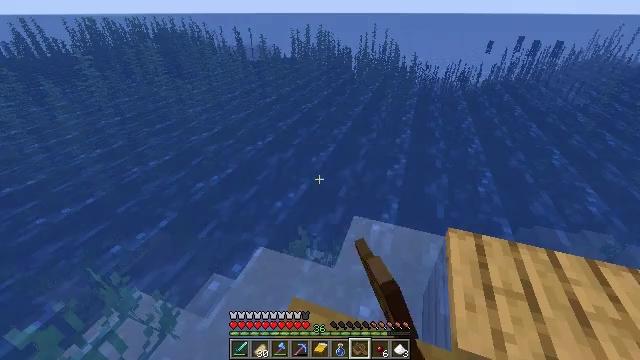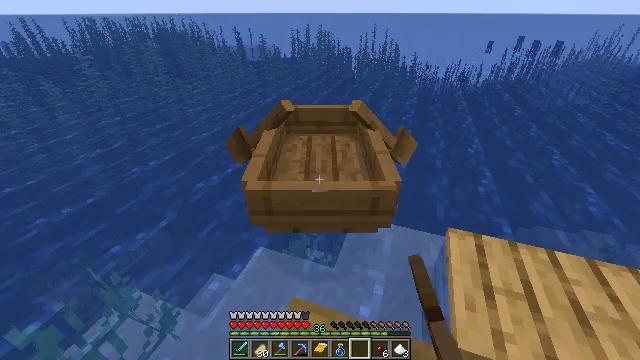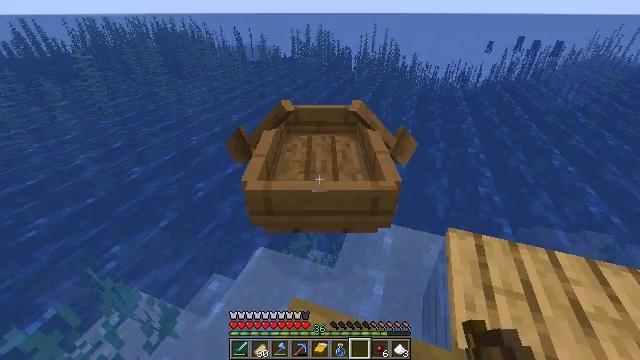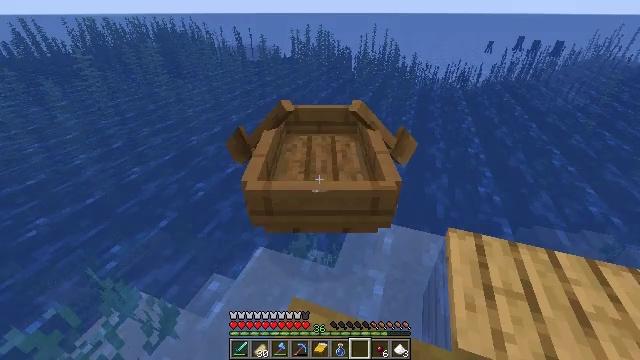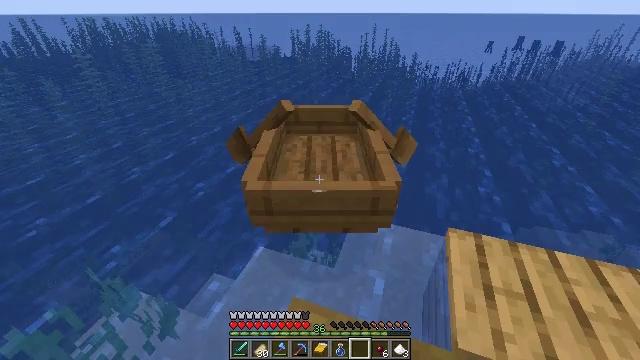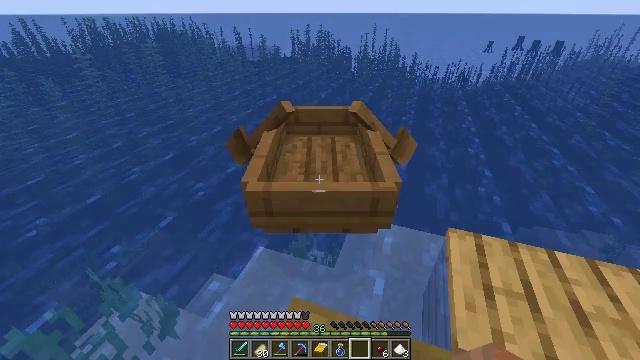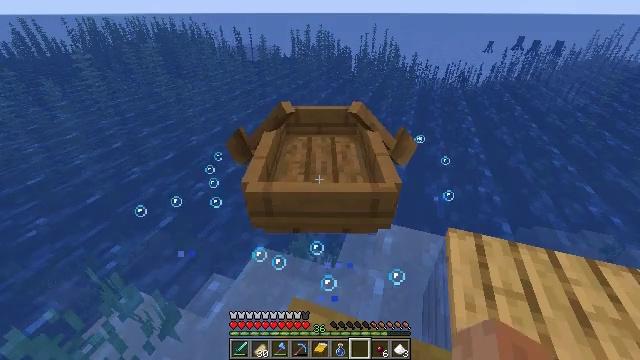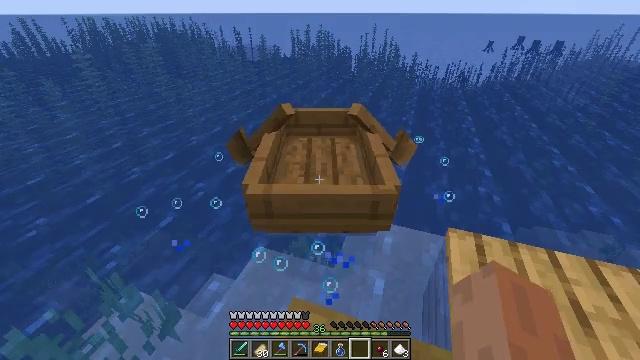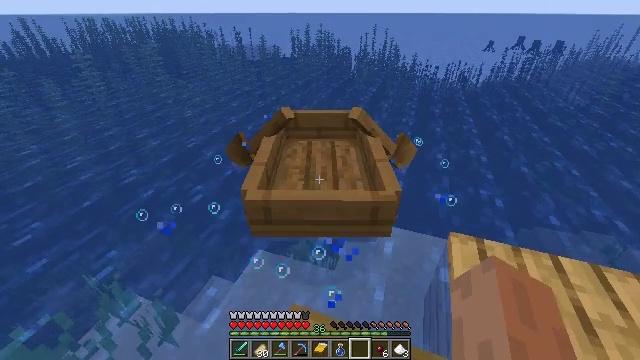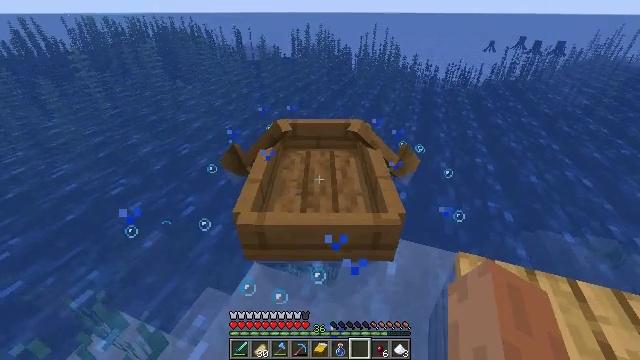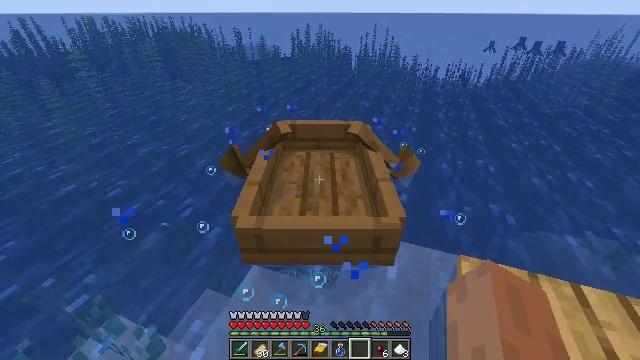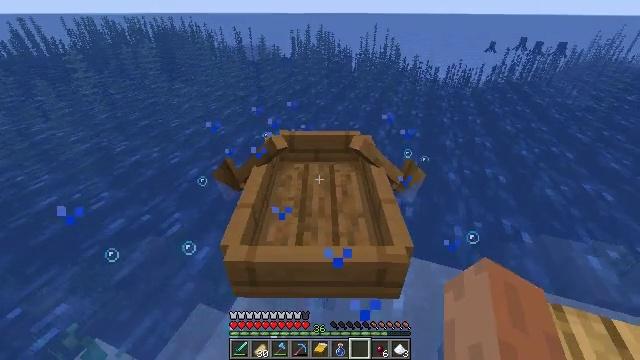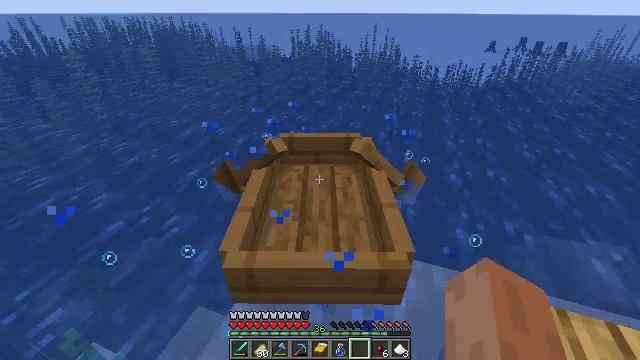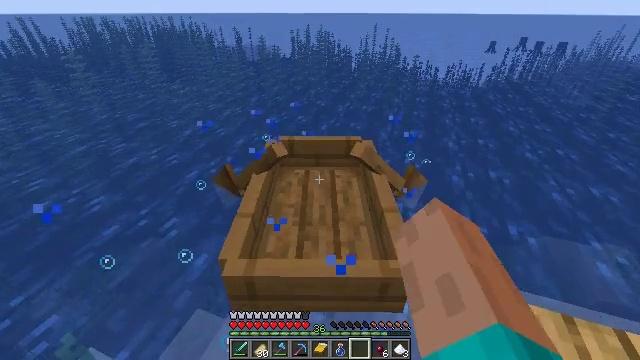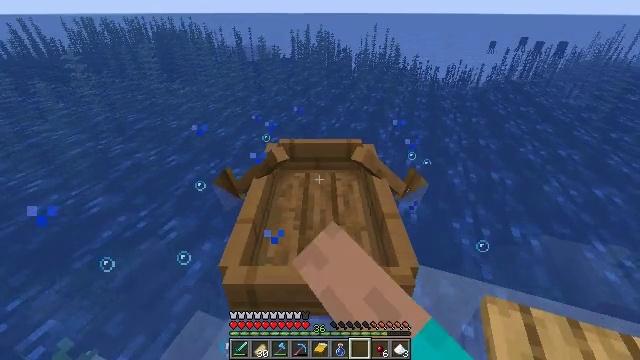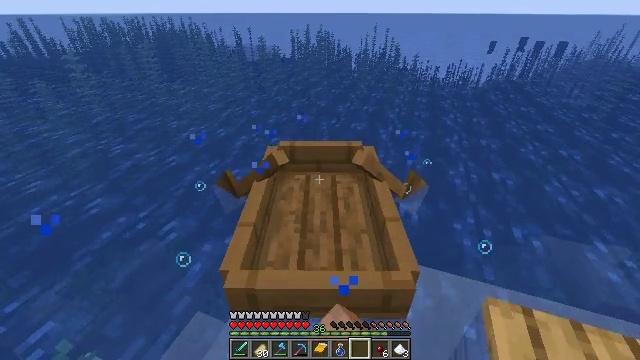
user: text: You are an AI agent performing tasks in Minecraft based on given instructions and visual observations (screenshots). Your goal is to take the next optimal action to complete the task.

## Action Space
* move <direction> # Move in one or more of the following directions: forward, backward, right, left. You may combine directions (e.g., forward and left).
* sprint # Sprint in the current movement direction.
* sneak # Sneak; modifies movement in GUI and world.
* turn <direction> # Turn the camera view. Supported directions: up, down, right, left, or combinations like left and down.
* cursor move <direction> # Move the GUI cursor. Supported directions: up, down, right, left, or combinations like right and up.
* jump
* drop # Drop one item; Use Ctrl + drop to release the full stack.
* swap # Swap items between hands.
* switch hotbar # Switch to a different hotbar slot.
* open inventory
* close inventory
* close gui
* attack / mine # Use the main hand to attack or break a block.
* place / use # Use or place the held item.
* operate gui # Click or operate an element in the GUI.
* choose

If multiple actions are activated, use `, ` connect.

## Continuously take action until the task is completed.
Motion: motion action
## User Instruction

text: Dig out the mushroom stem.
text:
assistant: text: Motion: no_op
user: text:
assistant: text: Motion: no_op
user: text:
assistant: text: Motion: no_op
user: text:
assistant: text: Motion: no_op
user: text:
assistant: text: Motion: no_op
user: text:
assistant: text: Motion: no_op
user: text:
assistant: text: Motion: no_op
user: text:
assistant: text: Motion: move forward
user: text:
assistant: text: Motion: move forward
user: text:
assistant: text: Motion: move forward
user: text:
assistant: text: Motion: no_op
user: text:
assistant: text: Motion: use / place
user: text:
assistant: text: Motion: use / place
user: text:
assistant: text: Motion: use / place
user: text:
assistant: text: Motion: no_op
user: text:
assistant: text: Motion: no_op
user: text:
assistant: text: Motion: no_op
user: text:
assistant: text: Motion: no_op
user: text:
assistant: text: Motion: no_op
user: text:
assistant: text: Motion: no_op
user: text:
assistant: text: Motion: no_op
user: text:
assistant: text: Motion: no_op
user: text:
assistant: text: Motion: no_op
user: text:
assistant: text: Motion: no_op
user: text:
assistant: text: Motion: no_op
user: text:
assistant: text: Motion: move forward
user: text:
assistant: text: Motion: move forward, turn up
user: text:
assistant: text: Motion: move forward, turn right and up
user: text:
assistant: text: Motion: move forward, turn right and up
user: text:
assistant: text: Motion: move forward, turn up